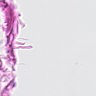
Metastatic tissue present: no